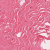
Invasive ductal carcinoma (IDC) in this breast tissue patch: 0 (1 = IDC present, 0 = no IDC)